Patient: sex F, age 52
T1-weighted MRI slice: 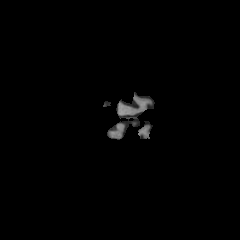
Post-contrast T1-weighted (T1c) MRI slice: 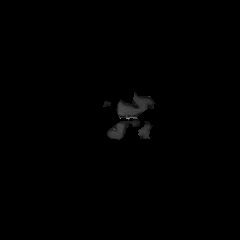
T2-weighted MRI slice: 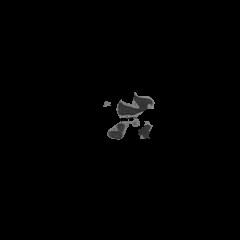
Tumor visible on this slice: no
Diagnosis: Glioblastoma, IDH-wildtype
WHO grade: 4